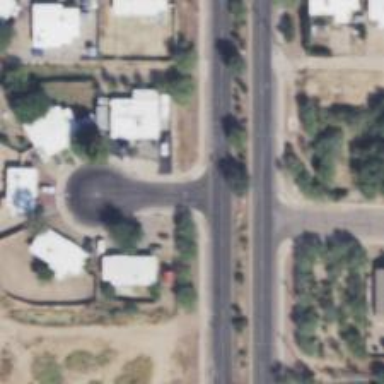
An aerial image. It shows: Road with stop sign.